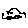
Label: car